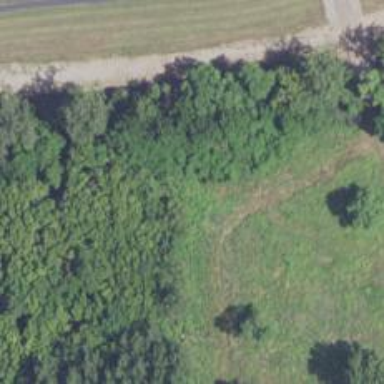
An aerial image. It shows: Disc golf hole.